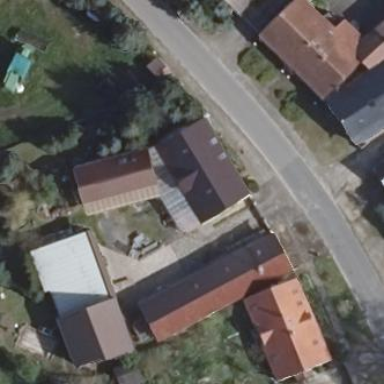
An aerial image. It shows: Residential building with gabled roof. The roof is oriented along the building and has black color.